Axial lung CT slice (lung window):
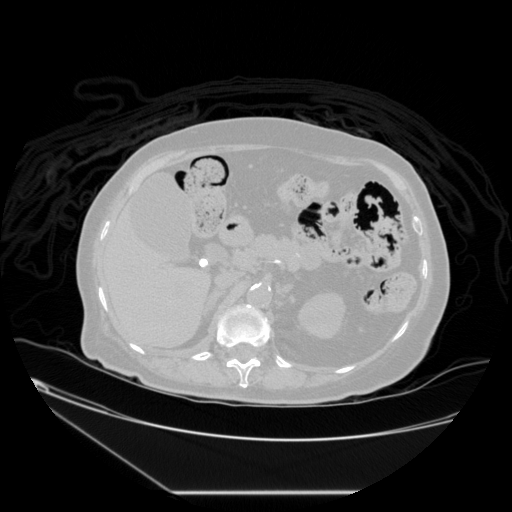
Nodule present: no